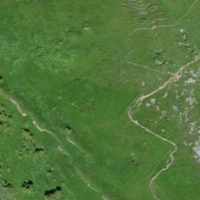
EUNIS habitat code: 23
Species observed at this site:
Bartsia alpina